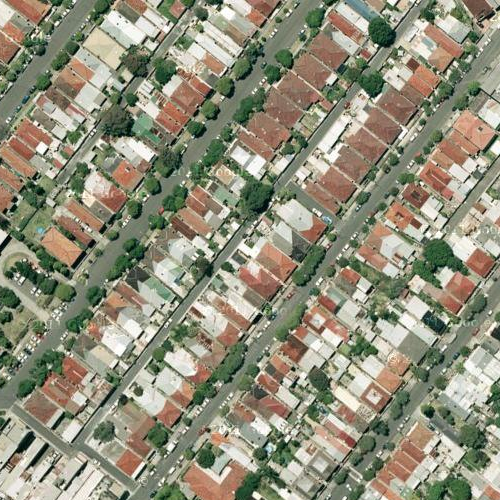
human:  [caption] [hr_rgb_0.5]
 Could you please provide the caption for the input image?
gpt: A residential area with houses arranged neatly and some roads go through this area .

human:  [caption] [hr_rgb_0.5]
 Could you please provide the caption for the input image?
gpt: A residential area with houses arranged neatly while many plants on the roadside .

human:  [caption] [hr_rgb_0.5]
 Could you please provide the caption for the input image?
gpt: Lots of houses with red and white roofs arranged neatly .

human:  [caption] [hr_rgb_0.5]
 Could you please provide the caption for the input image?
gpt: A town with many houses arranged neatly while some cars on the roads .

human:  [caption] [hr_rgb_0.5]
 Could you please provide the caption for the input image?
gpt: A residential area with houses arranged neatly and some roads go through this area .